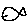
Label: fish